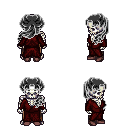
a pixel art fantasy rpg character, male body template, skeleton, red robe, robe skirt, gray princess hairstyle, maroon shoes, four views (front, back, left, right), 2x2 character sprite sheet, small pixel art, hard edges, no anti-aliasing